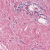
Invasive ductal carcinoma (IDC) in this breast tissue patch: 1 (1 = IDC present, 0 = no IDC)